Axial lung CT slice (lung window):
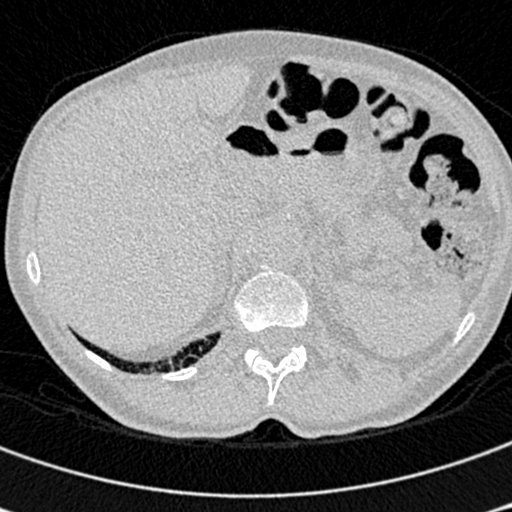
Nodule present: no